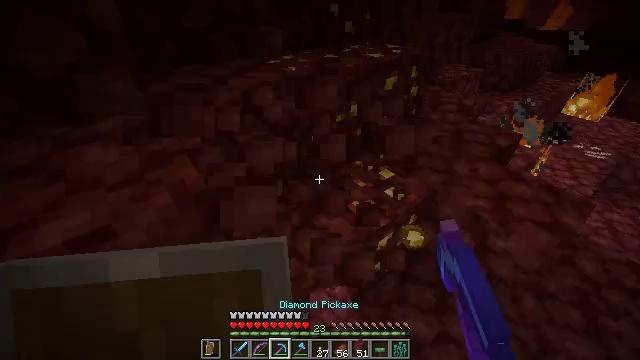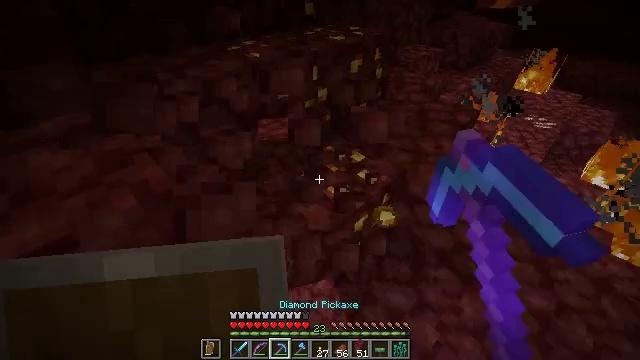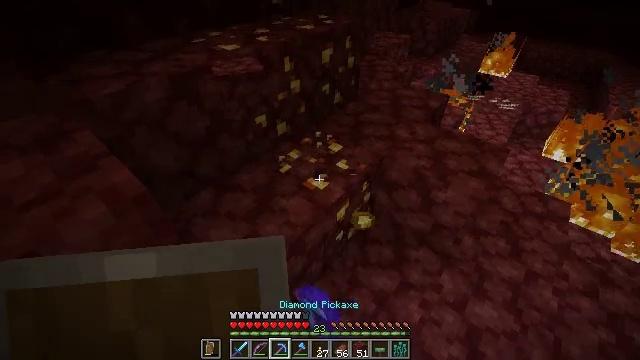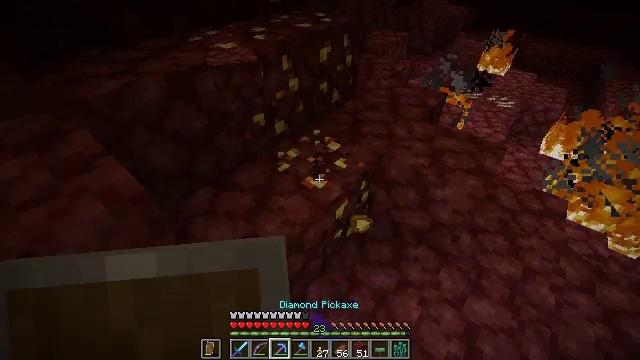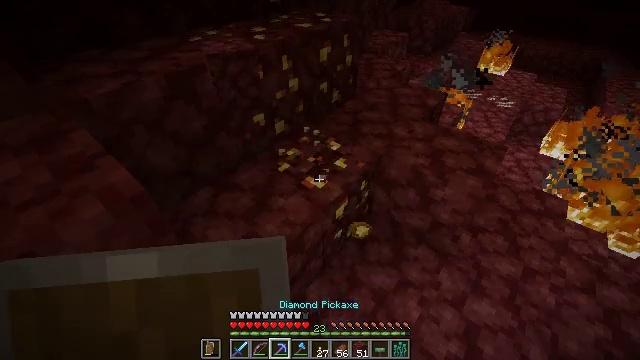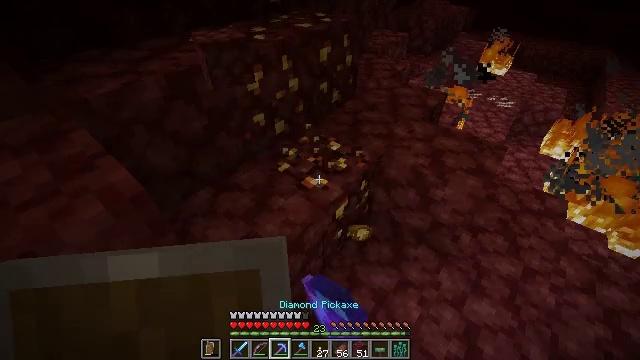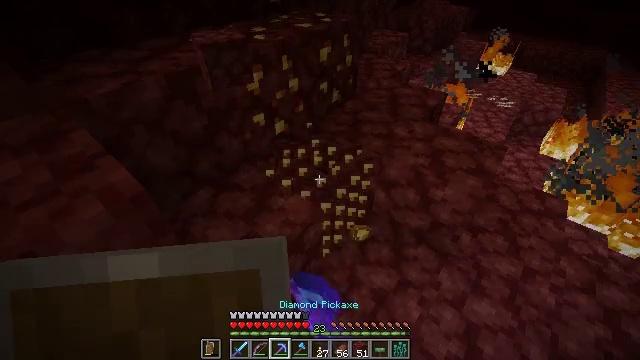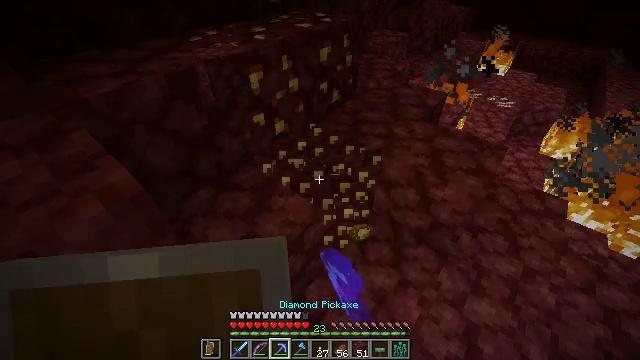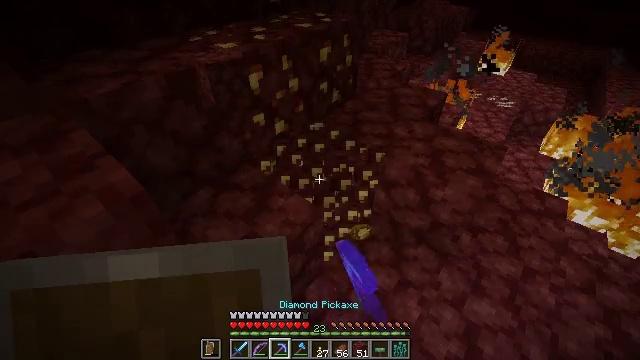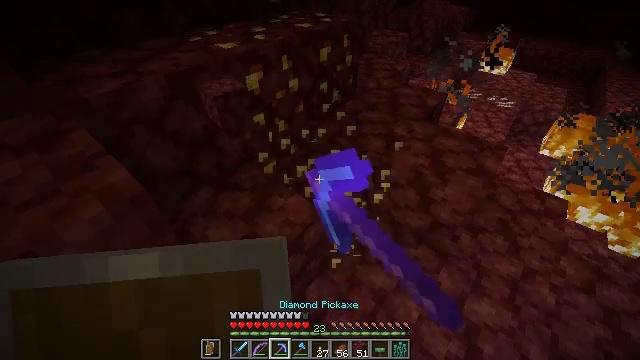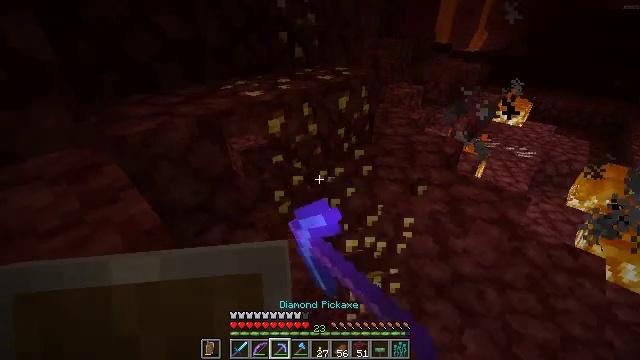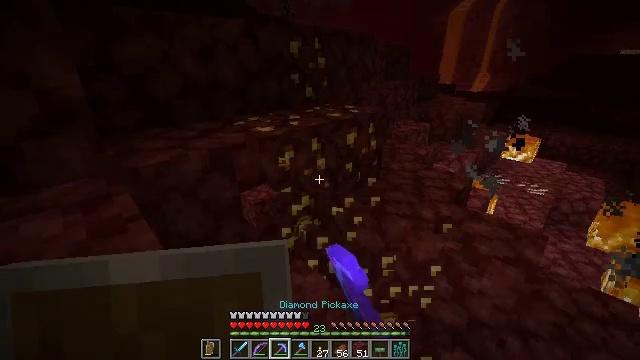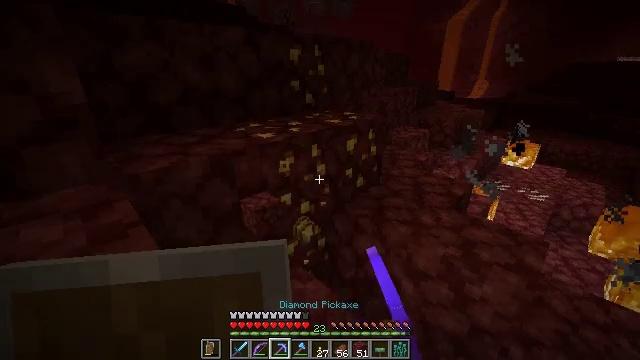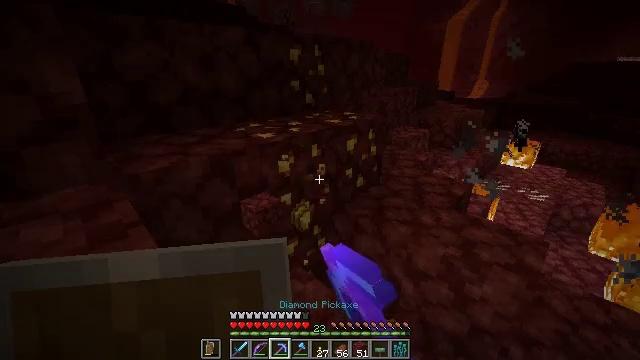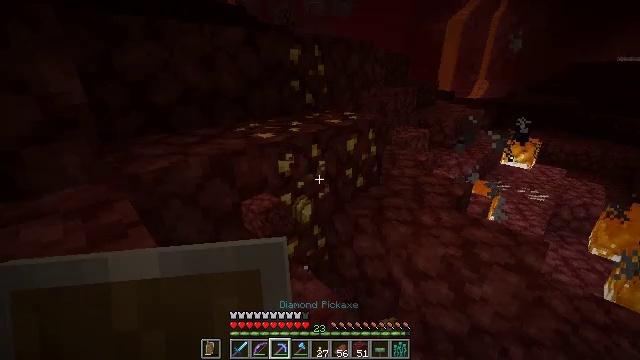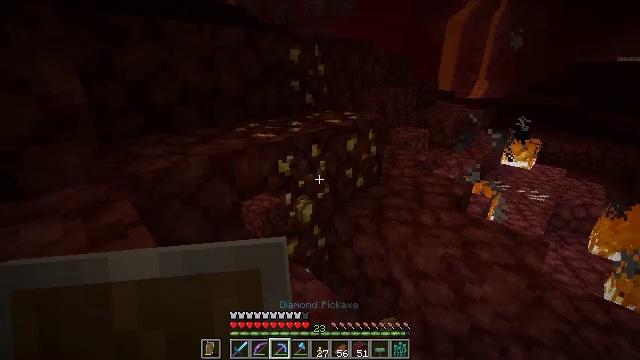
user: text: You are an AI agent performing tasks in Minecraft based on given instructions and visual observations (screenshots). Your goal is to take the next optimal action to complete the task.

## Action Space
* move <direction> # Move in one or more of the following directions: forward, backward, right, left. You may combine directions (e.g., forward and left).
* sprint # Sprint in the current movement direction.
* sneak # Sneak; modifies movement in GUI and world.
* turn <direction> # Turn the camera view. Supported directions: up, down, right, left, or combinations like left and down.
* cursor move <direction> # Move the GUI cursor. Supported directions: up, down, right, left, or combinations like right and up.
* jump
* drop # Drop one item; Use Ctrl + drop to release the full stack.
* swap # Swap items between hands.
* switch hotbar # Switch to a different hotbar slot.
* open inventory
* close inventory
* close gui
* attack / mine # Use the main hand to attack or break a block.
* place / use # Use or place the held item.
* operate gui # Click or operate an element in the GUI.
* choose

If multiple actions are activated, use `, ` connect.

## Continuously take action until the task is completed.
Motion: motion action
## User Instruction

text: Collect nether gold ore blocks.
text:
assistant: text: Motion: turn right and down, attack / mine
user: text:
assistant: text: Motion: turn right and down, attack / mine
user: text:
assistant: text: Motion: attack / mine
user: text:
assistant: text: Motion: attack / mine
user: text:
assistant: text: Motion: attack / mine
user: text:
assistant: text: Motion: attack / mine
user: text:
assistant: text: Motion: attack / mine
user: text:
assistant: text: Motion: attack / mine
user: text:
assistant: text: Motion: attack / mine
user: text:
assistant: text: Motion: turn left and up, attack / mine
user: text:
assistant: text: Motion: turn left and up, attack / mine
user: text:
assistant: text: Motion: turn up, attack / mine
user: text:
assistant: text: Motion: attack / mine
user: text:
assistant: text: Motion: attack / mine
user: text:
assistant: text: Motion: attack / mine
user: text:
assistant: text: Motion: attack / mine
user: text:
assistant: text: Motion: attack / mine
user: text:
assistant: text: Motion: attack / mine
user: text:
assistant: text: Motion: attack / mine
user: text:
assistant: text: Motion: attack / mine
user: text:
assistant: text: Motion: turn down, attack / mine
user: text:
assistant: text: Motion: turn down, attack / mine
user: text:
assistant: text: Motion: turn down, attack / mine
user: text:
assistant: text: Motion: attack / mine
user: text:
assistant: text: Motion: attack / mine
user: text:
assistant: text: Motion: attack / mine
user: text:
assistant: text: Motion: attack / mine
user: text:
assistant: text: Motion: attack / mine
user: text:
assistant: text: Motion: attack / mine
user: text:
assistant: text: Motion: move forward, attack / mine